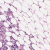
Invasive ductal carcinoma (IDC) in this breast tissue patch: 1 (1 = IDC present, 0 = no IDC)